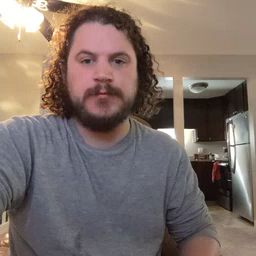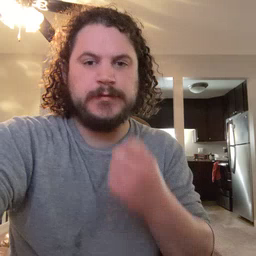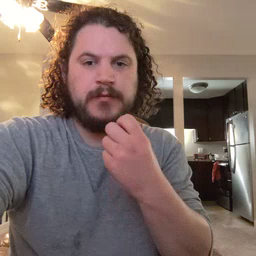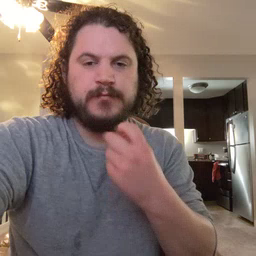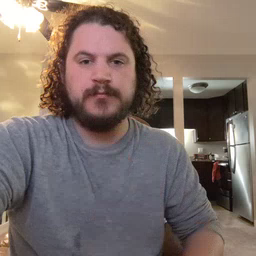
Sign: snack